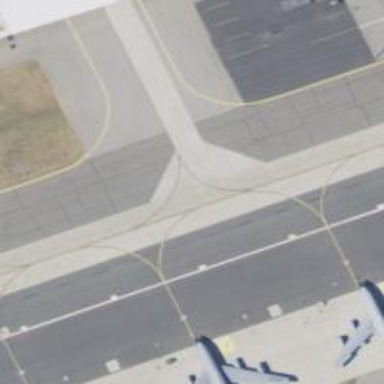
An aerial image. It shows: Image of taxiway at airport.